Question: I'm trying to make a fluid grid layout and I've run into a problem with inconsistent width rendering in Opera. In Opera the width of elements are consistently smaller than the other browsers. I'm trying the fluid 960 grid system but if it wont be consistent then I may change to fixed sizes.
Does anyone know how I can get Opera to render the width the same as the other browsers?

Here is the CSS and HTML I'm using for this demo
'''
.show_grid {
background: url(../img/grid.gif) no-repeat center top;
}
html, body{
margin: 0;
padding: 0;
}
.container {
width: 92%;
margin-left: auto;
margin-right: auto;
max-width: 936px;
padding-top: 15%;
}
.box {
width: 15.633%;
background: #006;
color: #999;
margin: 5% .55%
}
<div class="container show_grid">
<div class="box">2 column - browser name</div>
</div>
'''
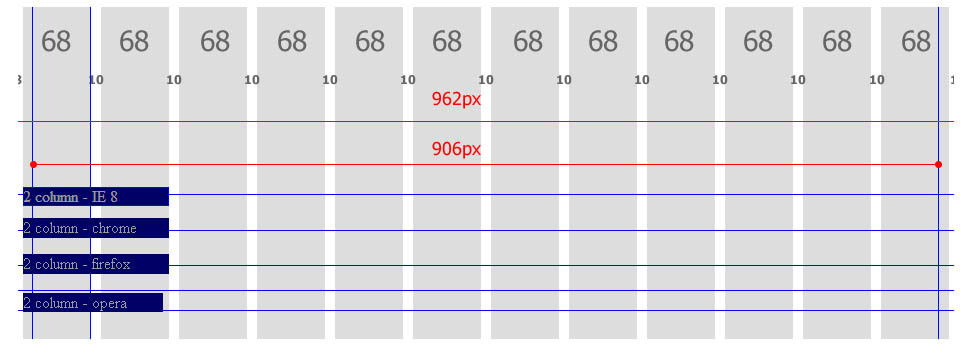
Answer: Opera rounds percent 'widths' but it doesn't round percentage values for paddings and margins.
So, the easy way is to set the 'width: 15%', and add 'padding-right:.633%'. But doing so, only the block would be bigger visually.
If you want to have it's width fair so all childs would have the same width, you'll need to add another wrapper and add the appropriate negative margin to it. It is calculated by this formula: '100/width*padding', in your case: '100/15*0.633'. It would compensate the padding and everything would be cool.
Here is a fiddle with all the variants: <URL>
-- fixed width in pixels, block with 'width:15.633%', first visual fix and the proper fix at the end.